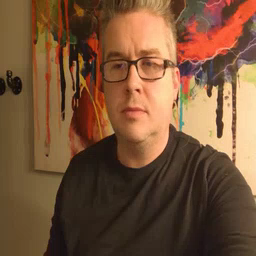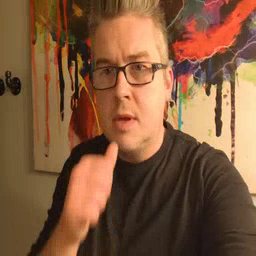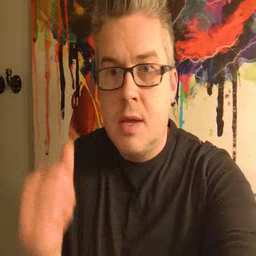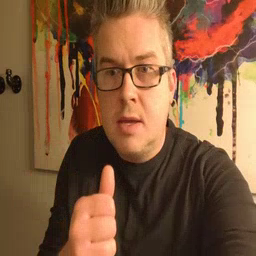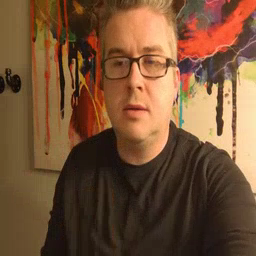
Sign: hide